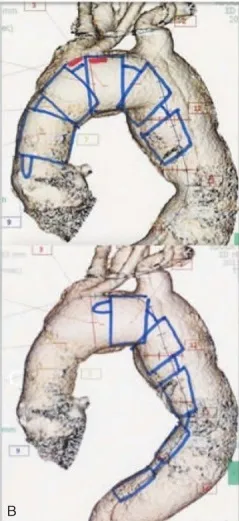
Najuta endograft.
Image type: radiology (ct)